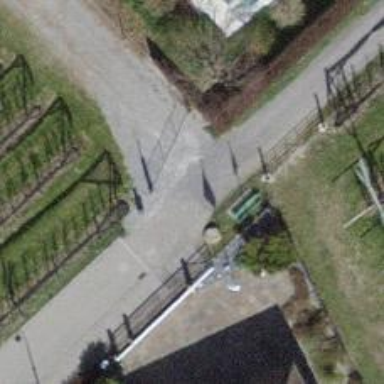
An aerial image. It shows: Bollard barrier.